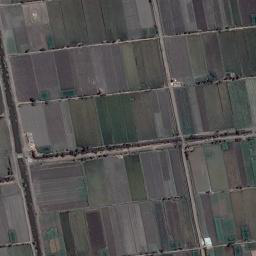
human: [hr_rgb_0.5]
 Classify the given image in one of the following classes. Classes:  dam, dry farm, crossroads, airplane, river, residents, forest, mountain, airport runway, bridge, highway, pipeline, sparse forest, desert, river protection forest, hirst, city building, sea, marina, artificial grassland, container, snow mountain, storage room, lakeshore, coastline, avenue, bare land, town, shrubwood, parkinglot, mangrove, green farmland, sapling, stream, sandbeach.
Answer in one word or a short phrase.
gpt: green farmland